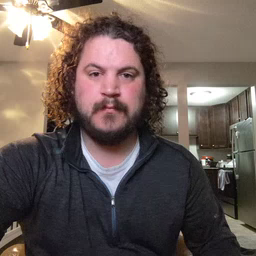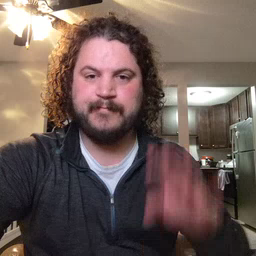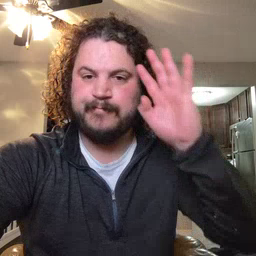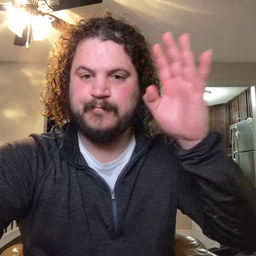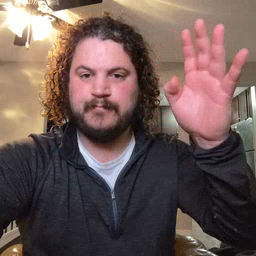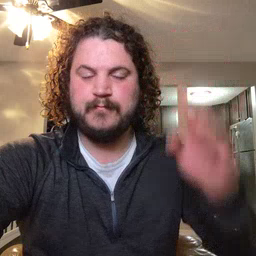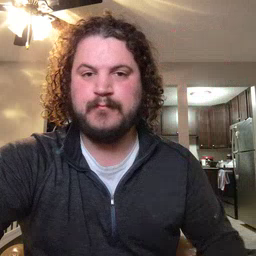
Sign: pretend